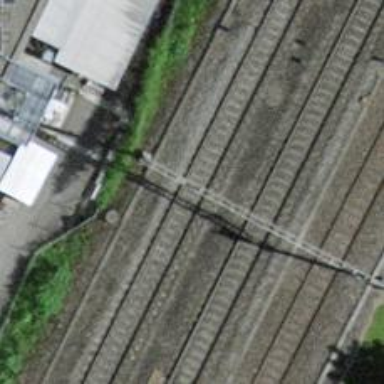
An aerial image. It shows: Railway track with contact line for electrification.